Current action and preconditions to check: trajectory_clear

Your task: For each precondition in the list above, predict whether it will hold at this action.

Consider the current scene as observed from the mobile robot's camera, and analyze the predicted future states of all dynamic agents (e.g., people, animals, vehicles, or any moving entities) within the NEXT SECOND.

IMPORTANT: Only answer "very likely" if you are absolutely certain—based on strong, clear evidence—that a dynamic agent will violate the precondition in the predicted future state. Do NOT answer "very likely" for unlikely, ambiguous, or low-probability risks.

Ask yourself for each precondition: Is there a high probability, with clear and convincing evidence, that the predicted future states of any dynamic agent will interfere with the predicted future state of the currently executing action within the NEXT SECOND, causing that precondition to fail?

Assess the risk level based on these predictions. Use "likely" or "very likely" if motions create a clear risk of interference.

Use "neutral" or "improbable" if agents are nearby but their predicted paths are clearly diverging or non-conflicting.

Failure Risk Categories: "very improbable", "improbable", "neutral", "likely", "very likely"

Answer Format: Output ONLY the probability_of_failure value from these categories: "very improbable", "improbable", "neutral", "likely", "very likely"

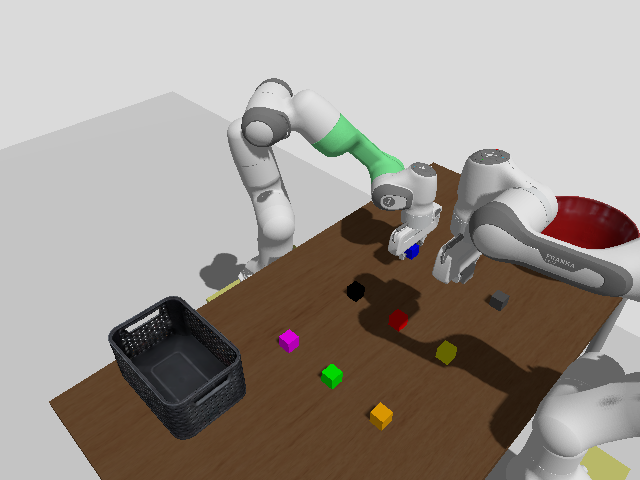

Answer: very improbable